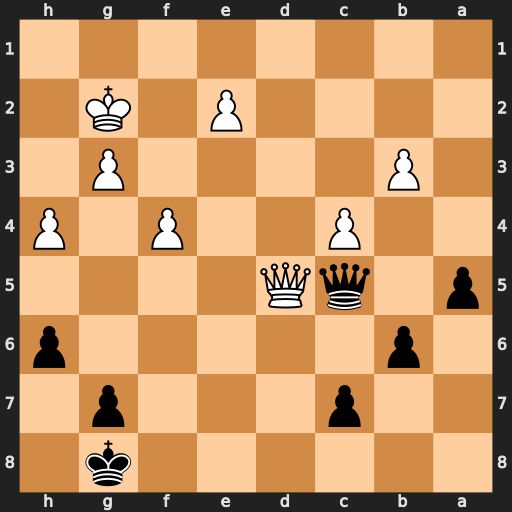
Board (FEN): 6k1/2p3p1/1p5p/p1qQ4/2P2P1P/1P4P1/4P1K1/8
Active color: b
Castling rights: -
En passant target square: -
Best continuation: Qxd5+ cxd5 b5 Kf3 a4 bxa4 bxa4